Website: crate-barrel
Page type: account-selection
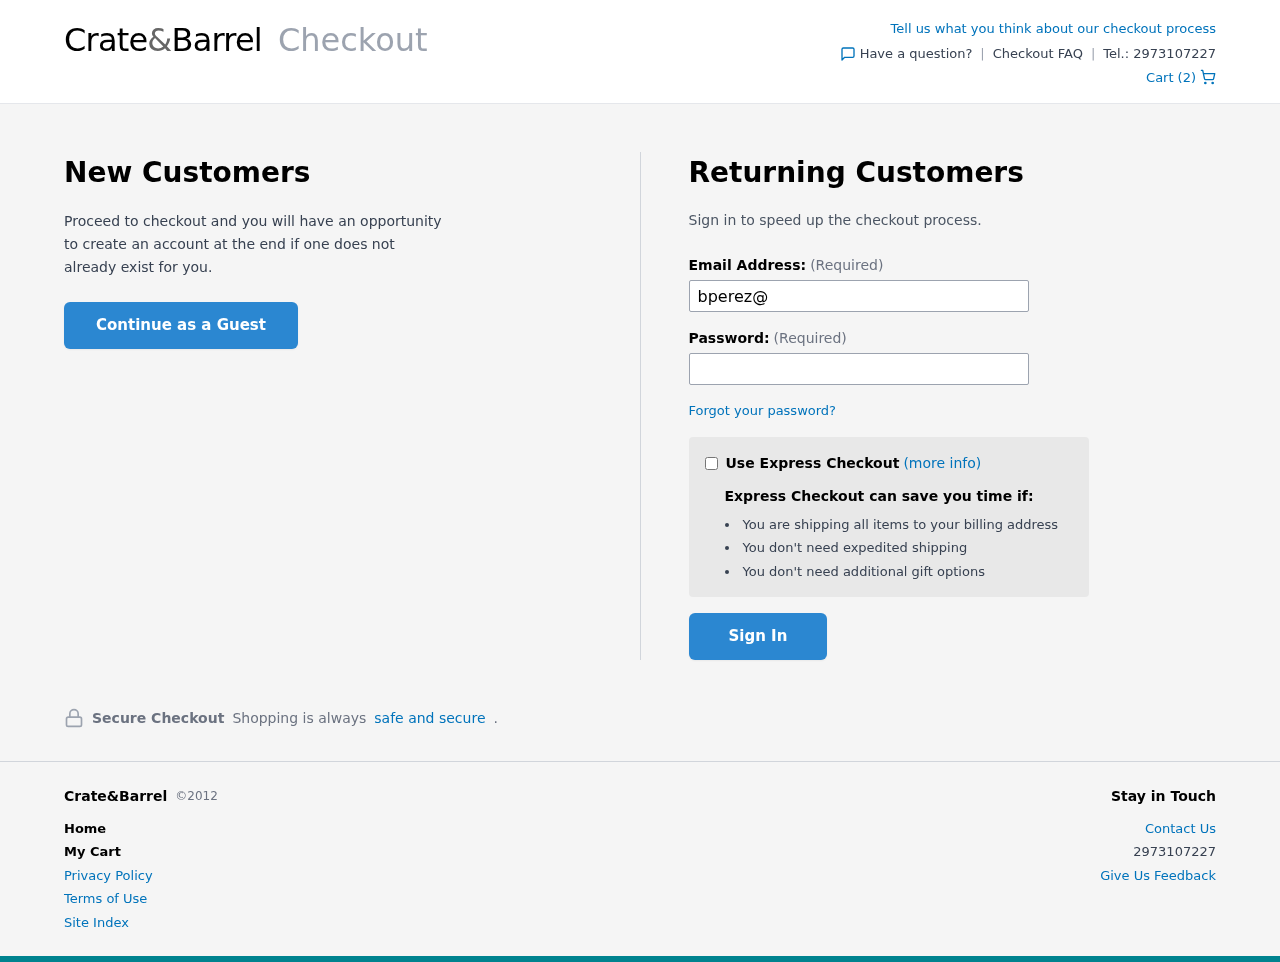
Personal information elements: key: PII_EMAIL
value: bperez@gmail.com
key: PII_PHONE
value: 2973107227
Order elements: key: ORDER_NUM_ITEMS
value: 2